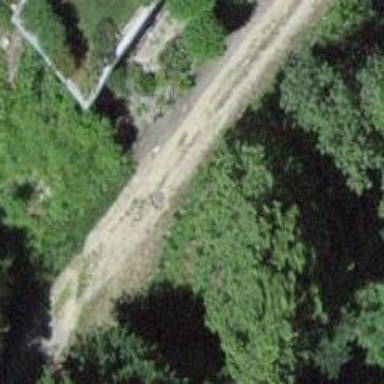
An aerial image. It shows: Unpaved road in residential area.